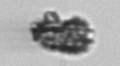
Label: Syracosphaera_pulchra